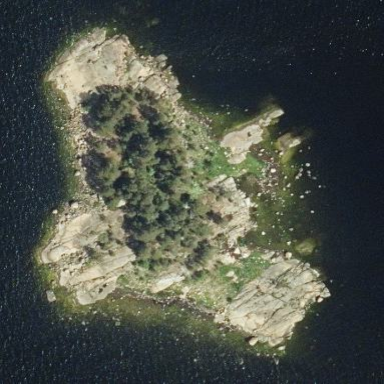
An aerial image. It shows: Islet along the natural coastline.